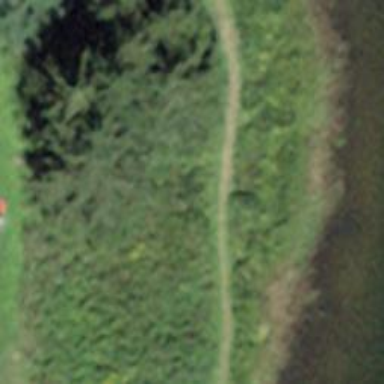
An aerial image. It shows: Path covered in grass.